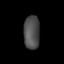
Tissue: lung
Cell type: Endothelial cells
Senescence score: 0.197
Nuclear area (px): 531
Mean DAPI intensity: 78.049